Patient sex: M
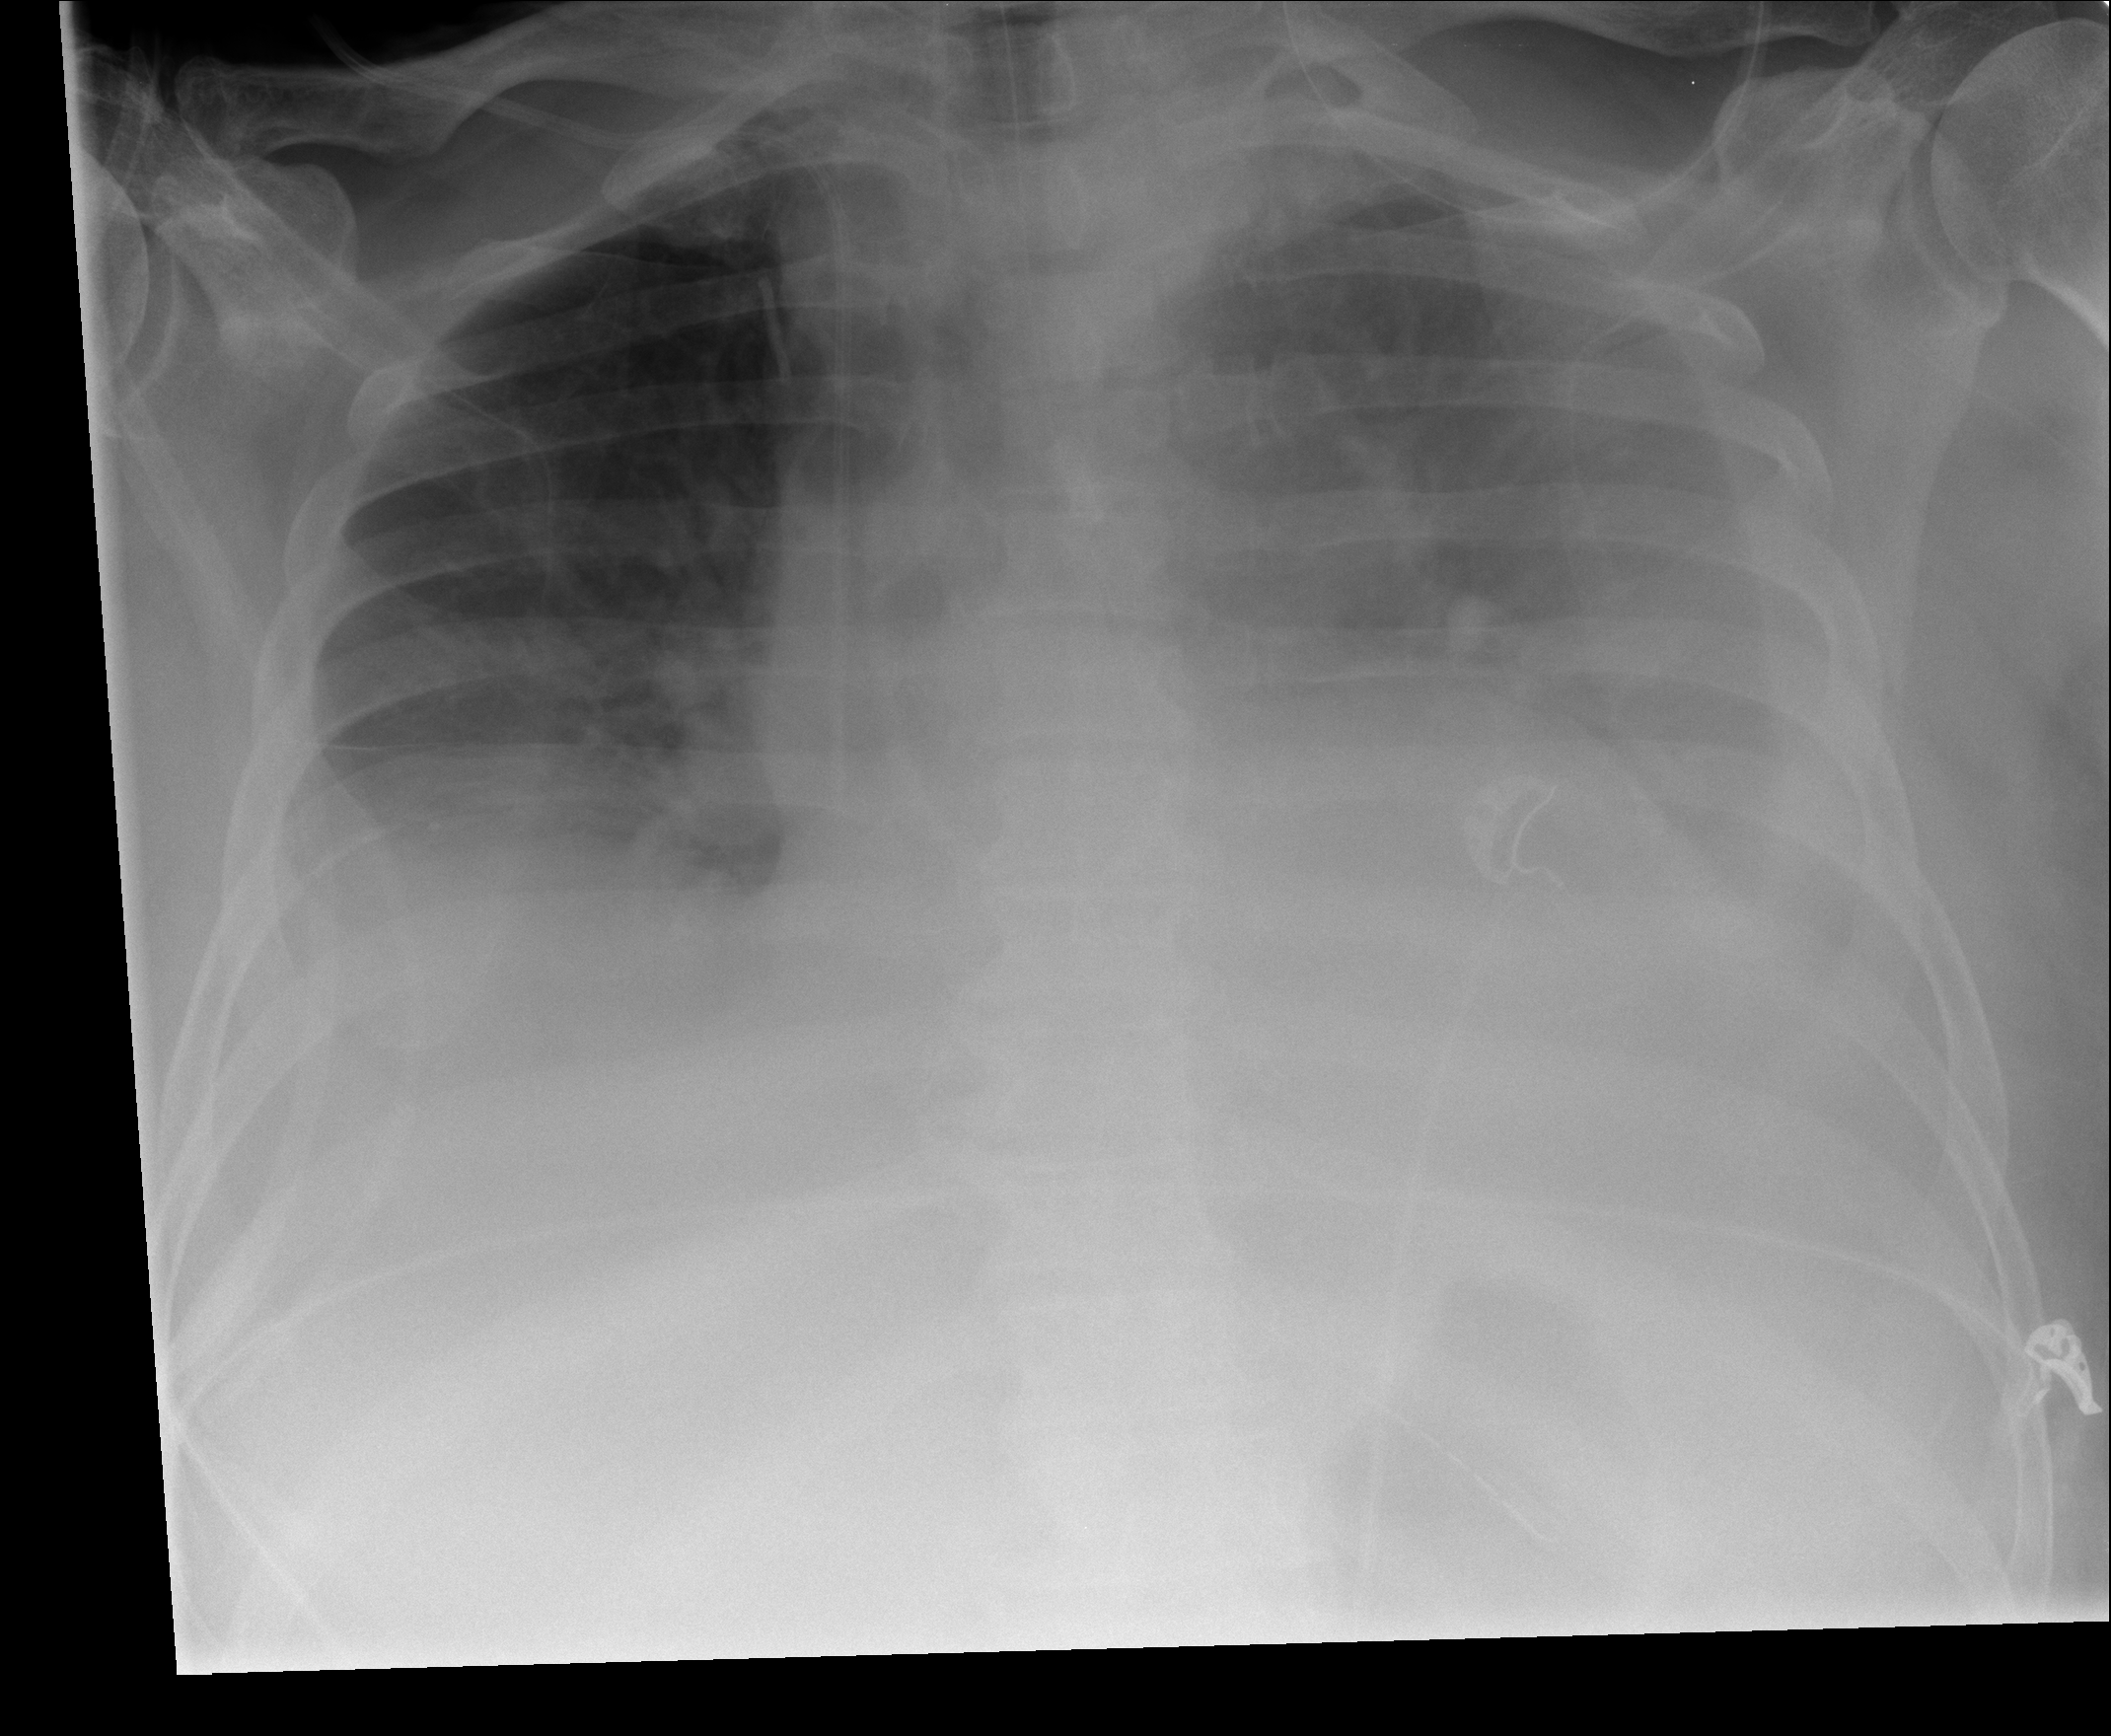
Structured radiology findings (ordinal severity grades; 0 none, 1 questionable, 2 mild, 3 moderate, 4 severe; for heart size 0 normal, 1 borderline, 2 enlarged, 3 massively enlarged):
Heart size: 0
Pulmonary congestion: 0
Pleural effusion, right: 3
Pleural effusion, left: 3
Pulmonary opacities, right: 0
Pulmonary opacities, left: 0
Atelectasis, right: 2
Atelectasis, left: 2